Question: the m2eclipse plugin is latest
the eclipse is the latest
the JDK is jdk7
the eclipse uses embedded maven version 3.xxx
I am keep getting this error "Error: Could not find or load main class org.codehaus.plexus.classworlds.launcher.Launcher"

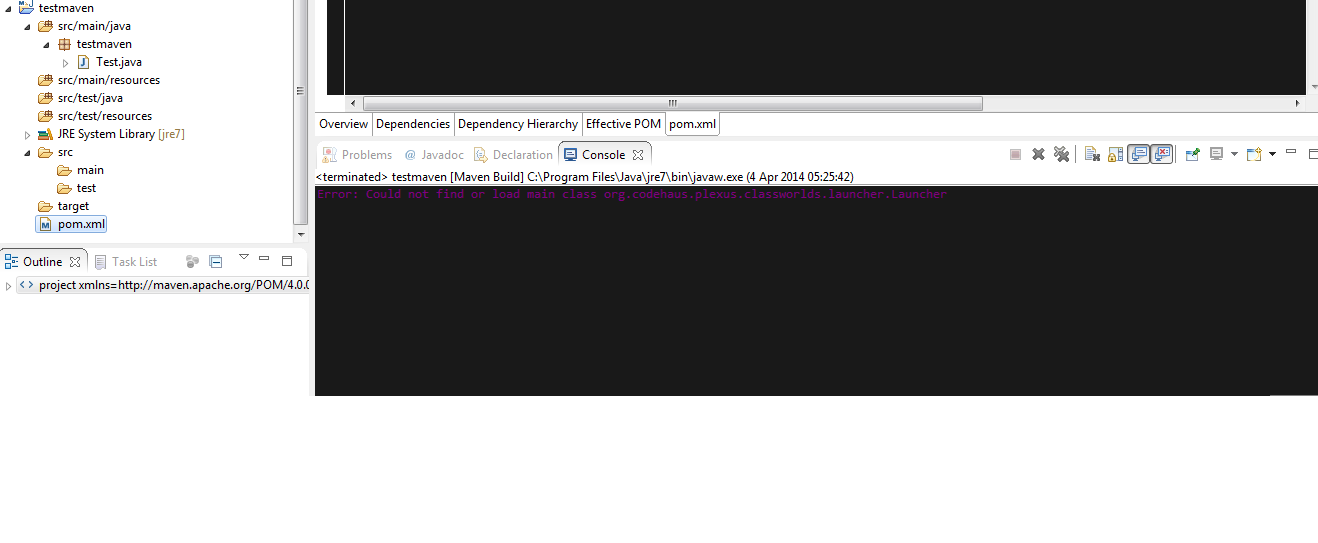
Answer: the problem caused by combination of things, e.g mismatch between maven installation and setting.xml is one, but mainly the problem was:
- - - - - - -